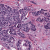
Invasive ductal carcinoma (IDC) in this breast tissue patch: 1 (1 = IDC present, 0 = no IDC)